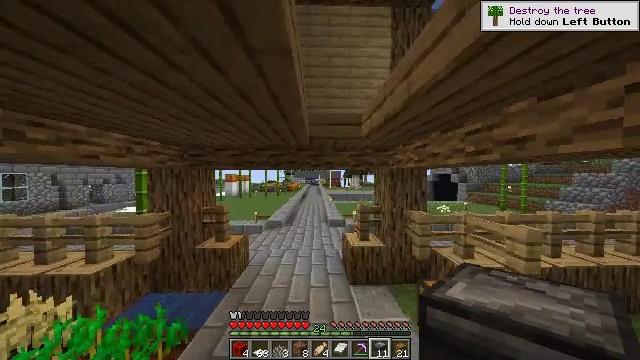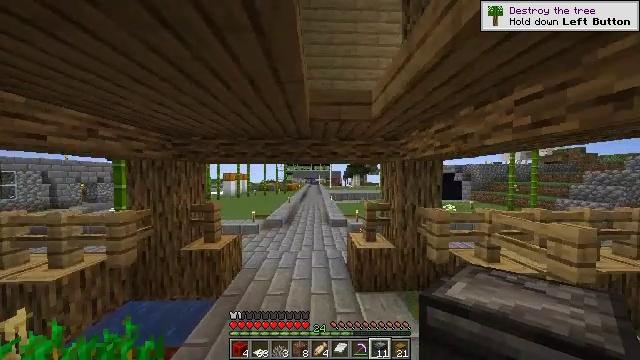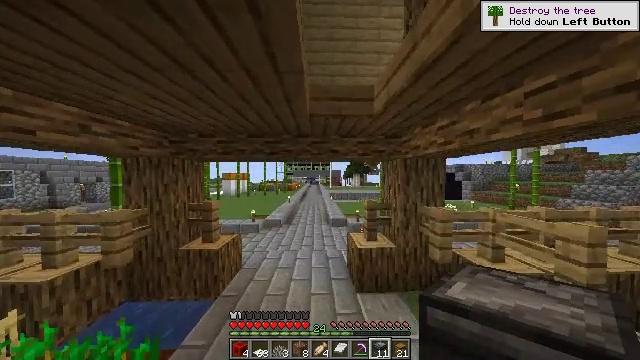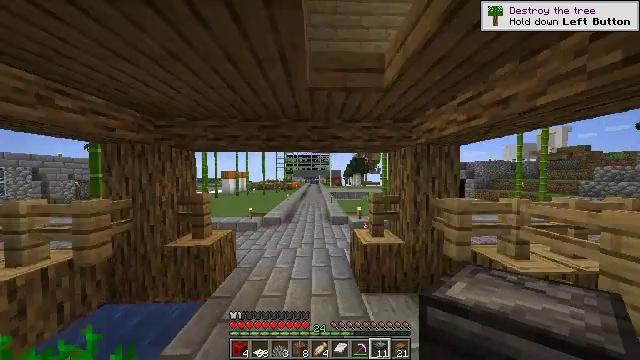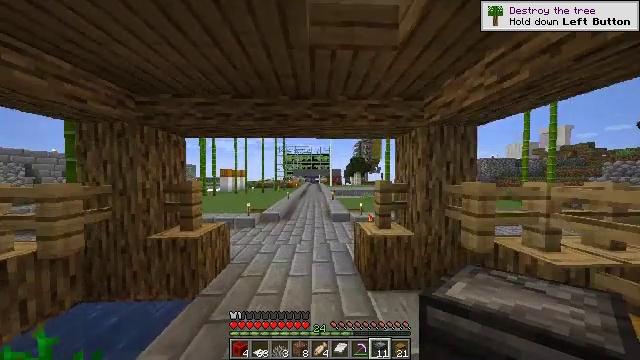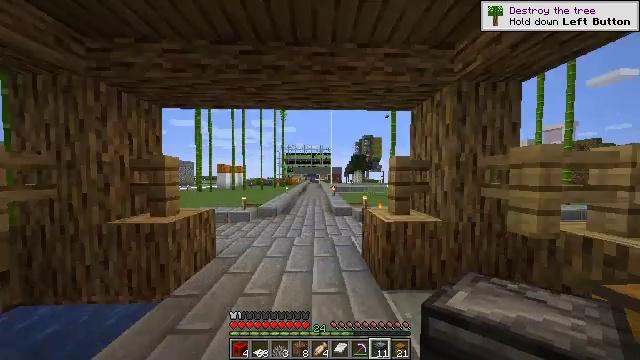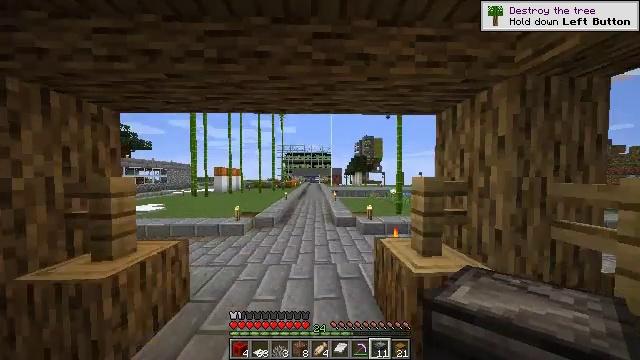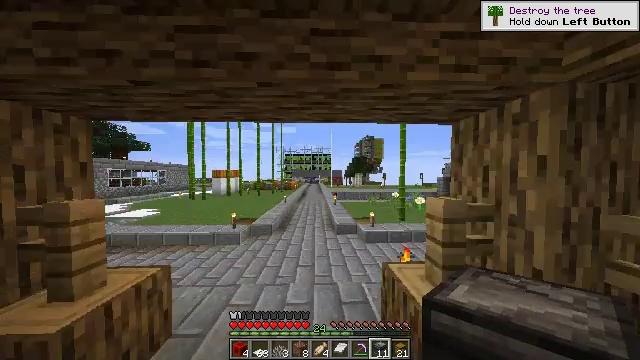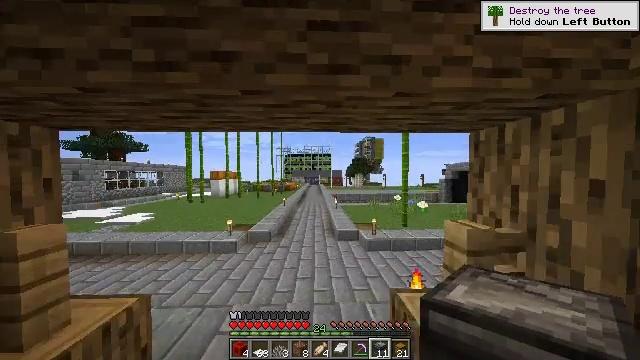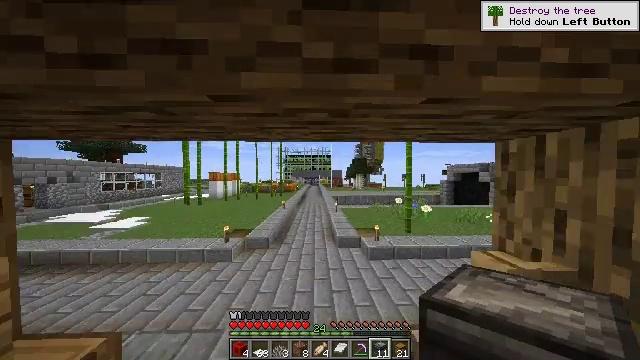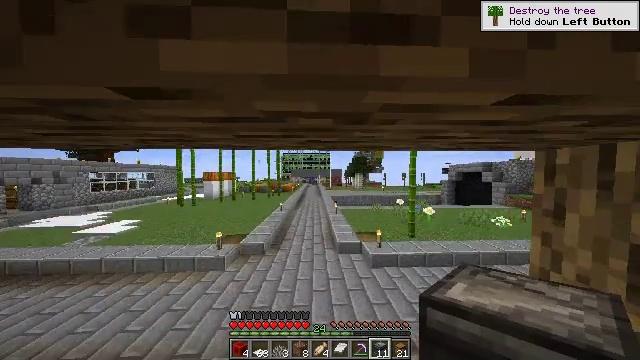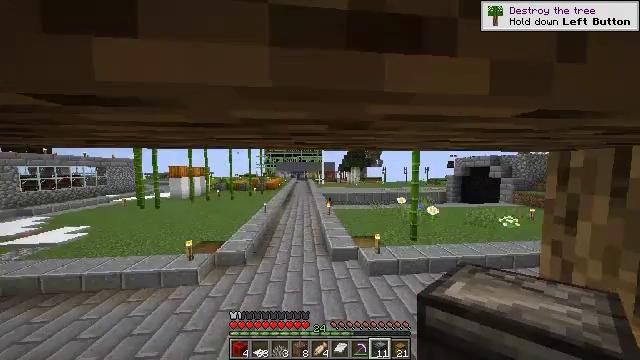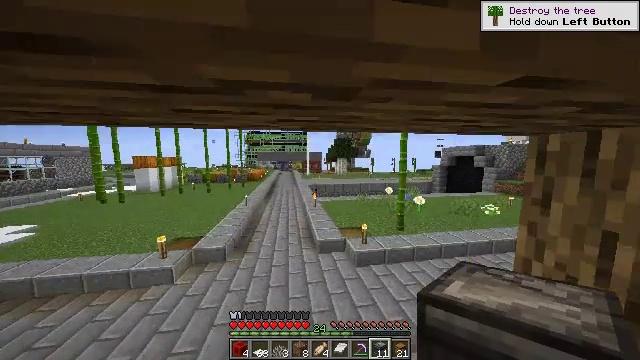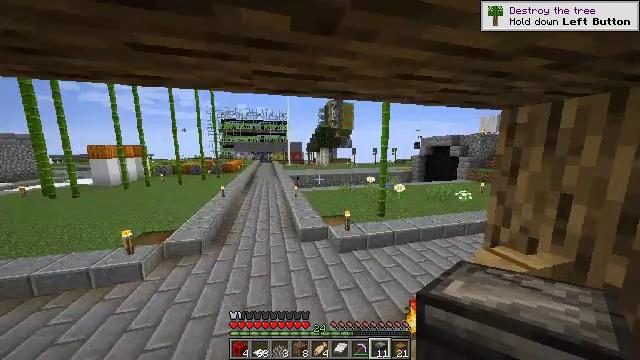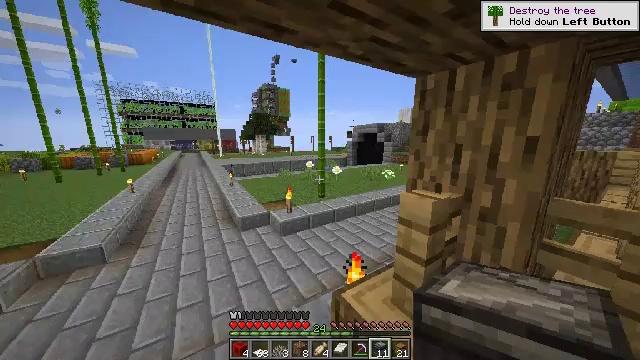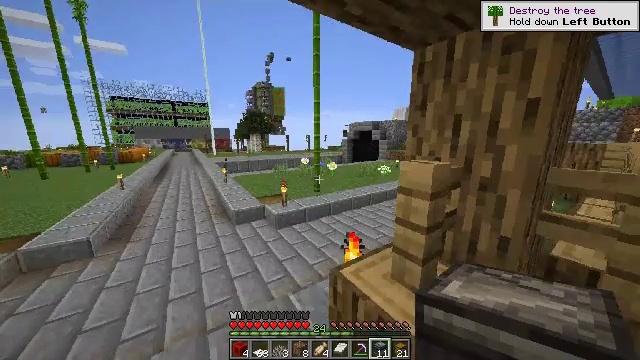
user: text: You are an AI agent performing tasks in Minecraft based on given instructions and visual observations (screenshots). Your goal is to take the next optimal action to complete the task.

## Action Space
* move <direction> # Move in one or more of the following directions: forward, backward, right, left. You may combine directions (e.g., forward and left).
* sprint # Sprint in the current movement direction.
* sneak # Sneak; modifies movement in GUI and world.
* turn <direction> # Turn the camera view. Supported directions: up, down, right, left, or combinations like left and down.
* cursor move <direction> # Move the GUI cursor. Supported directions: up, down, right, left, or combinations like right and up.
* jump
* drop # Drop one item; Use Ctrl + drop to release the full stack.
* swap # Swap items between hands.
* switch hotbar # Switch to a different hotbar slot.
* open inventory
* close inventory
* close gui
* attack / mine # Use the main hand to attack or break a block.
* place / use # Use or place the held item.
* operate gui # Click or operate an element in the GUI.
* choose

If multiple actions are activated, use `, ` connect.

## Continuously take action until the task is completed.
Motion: motion action
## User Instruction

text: Collect the elements needed and craft redstone.
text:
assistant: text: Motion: move forward, jump
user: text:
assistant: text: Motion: move forward, jump
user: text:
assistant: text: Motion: move forward, jump
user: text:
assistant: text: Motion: move forward, jump
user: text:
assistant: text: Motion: move forward, jump
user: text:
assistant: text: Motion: move forward, jump
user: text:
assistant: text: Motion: move forward, jump
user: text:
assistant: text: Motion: move forward
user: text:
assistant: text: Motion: no_op
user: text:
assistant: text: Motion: no_op
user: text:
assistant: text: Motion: turn right and down
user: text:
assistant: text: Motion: turn right and down
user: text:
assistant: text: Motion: turn right and down
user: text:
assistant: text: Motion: turn right and down
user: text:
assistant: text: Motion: move left, turn right
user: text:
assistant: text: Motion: move forward and move left, turn right
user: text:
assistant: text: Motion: move forward and move left, turn right
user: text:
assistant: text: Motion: move forward and move left
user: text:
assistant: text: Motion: move forward and move left
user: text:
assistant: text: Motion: move forward and move left, turn right
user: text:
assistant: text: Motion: move forward and move left, turn right
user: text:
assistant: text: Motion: move forward and move left, turn right
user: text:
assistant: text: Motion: move forward and move left, turn right
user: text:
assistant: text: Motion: move forward, turn right
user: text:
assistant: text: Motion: move forward, turn right
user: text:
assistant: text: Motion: no_op
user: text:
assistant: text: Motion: no_op
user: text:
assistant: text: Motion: no_op
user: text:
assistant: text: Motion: no_op
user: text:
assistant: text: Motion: no_op